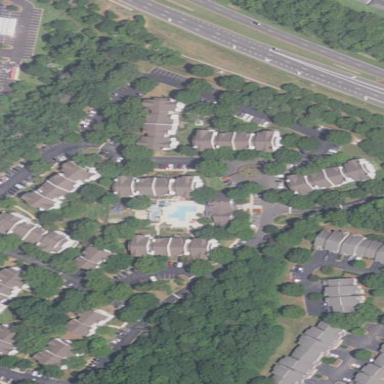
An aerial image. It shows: Residential area with apartments.